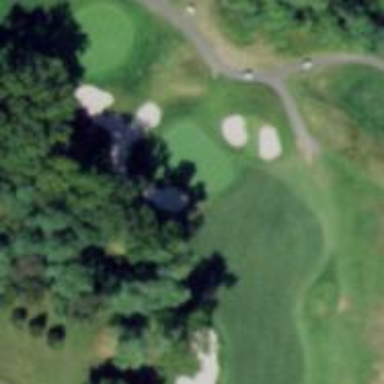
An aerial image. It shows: Golf hole.